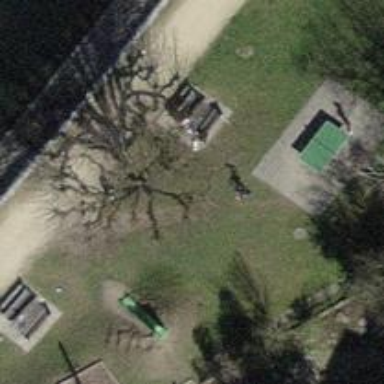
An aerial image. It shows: Park with broadleaved deciduous trees.